Question: I want to customize the SeekBar as shown below in the image.
I'm a beginner in programming and I looked for tutorials, but every where the progress starts in the leftmost corner. Can someone please guide me how can I customize the SeekBar.
So In onProgresschanged.
'''
@Override
public void onProgressChanged(SeekBar seekBar,int progress, boolean fromUser) {
brightness = progress;
putGestureImageOnScreen(doBrightness(imageBitmap, brightness));
}
'''
Thanks.
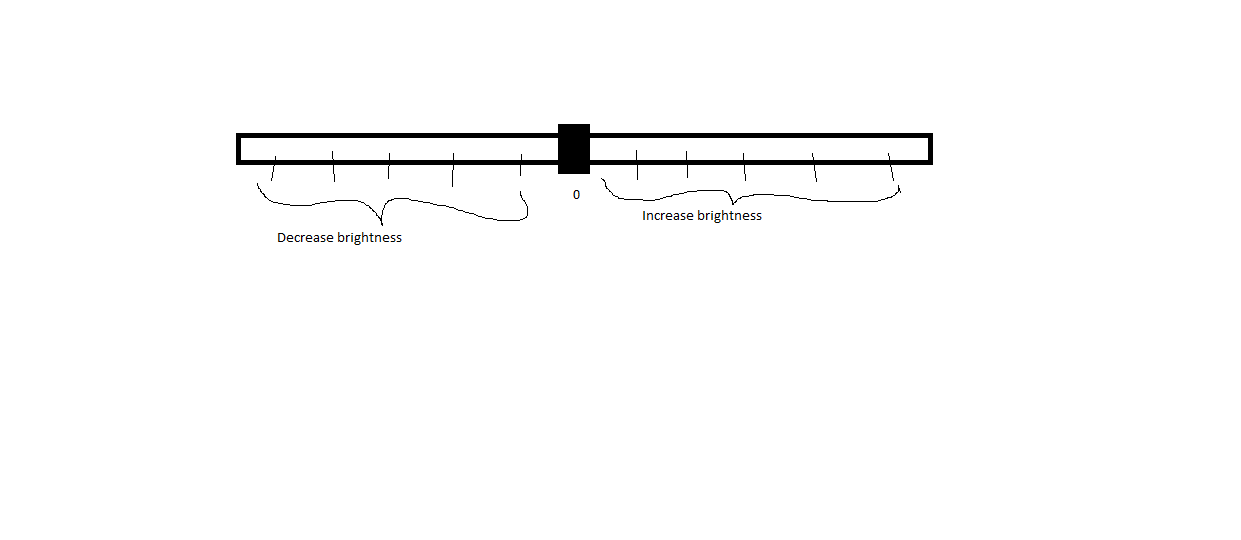
Answer: Seekbars in Android cannot have negative values. Assuming you have specified a value of '100' for your maximum range of the progress bar (for example using setMax(100) or in your xml file using android:max="100"), then you can use this method to move your progress bar to the middle whenever you want (for example in your Activity.onCreate() or wherever else)
'''
yourProgressBar.setProgress(50);
'''
After that you can get the progress value using:
'''
int progress = yourProgressBar.getProgress();
'''
If you want to have a progress value between (e.g.) -50 to +50, then you can simply use:
'''
int progress = yourProgressBar.getProgress();
progress -= 50;
'''
Good luck.